Question: What is the reading of the measurement in the image?
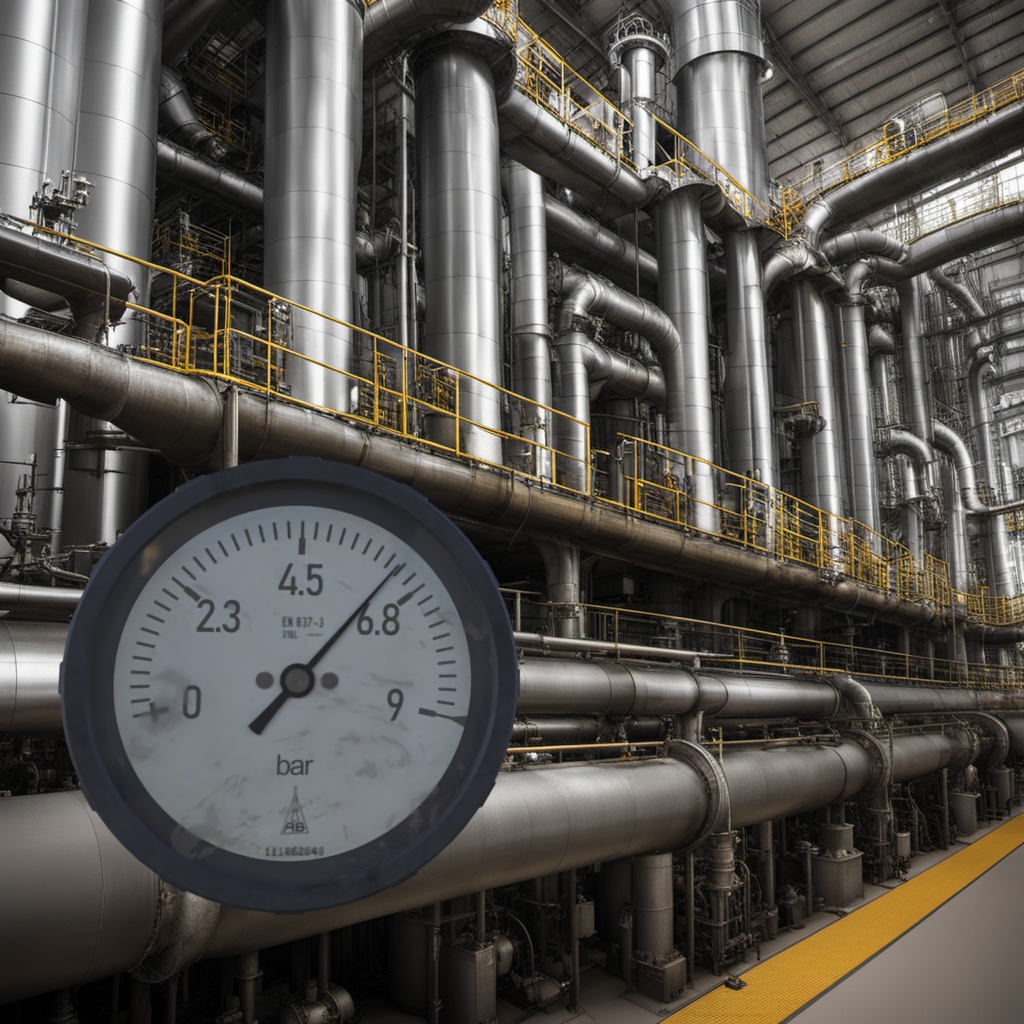
Answer: The result is 6.19
Question: What is the value range of this measurement?
Answer: The range is from 0 to 9
Question: What is the minimum and maximum reading range of the measurement in the image?
Answer: The minimum value is 0 and the maximum value is 9